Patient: sex F, age 60
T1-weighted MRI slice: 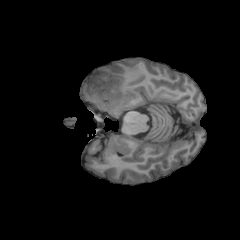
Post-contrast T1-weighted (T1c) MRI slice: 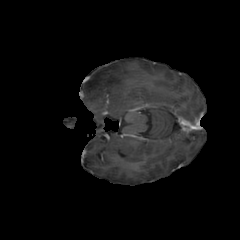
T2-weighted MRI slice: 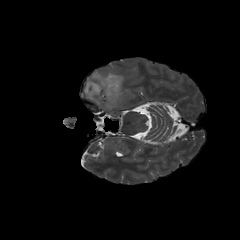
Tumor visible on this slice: yes
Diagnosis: Astrocytoma, IDH-mutant
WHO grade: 3